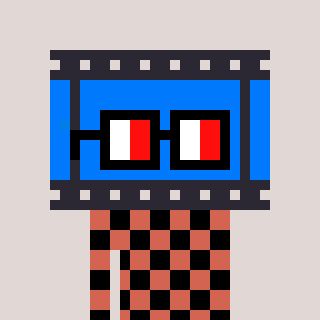
a pixel art character with square glasses with black frames and red eyes, a film strip-shaped head and a peachy-colored body on a warm background